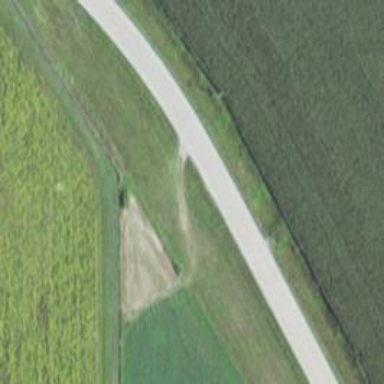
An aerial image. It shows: Secondary road.